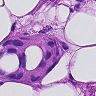
Metastatic tissue present: yes